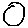
Label: circle